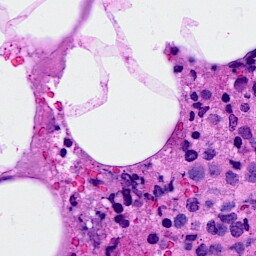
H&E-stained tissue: Breast